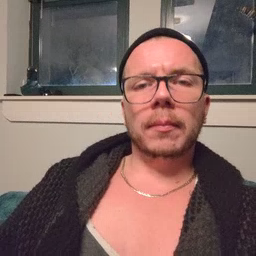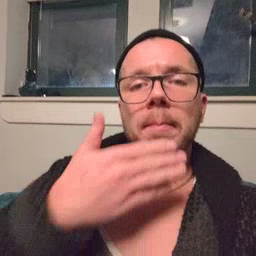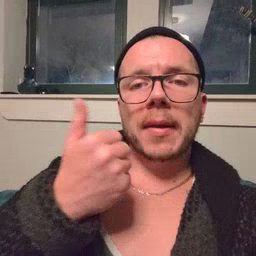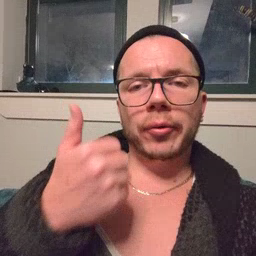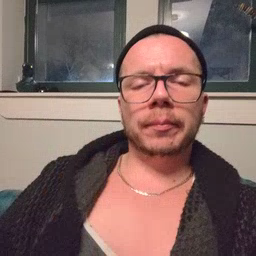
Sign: better